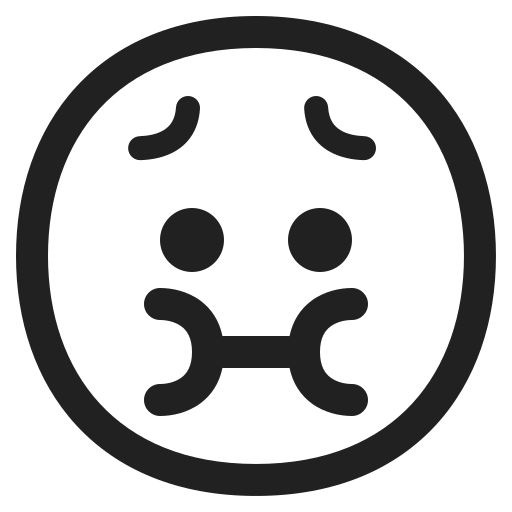
nauseated face high contrast